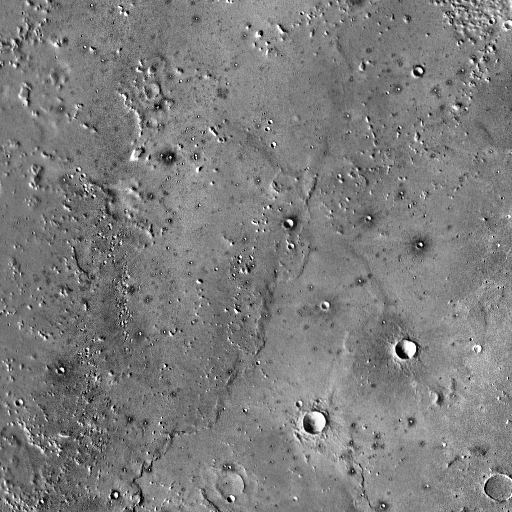
Crater classes present: Background, Other, Buried, Secondary